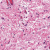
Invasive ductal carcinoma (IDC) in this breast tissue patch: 0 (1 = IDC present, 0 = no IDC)